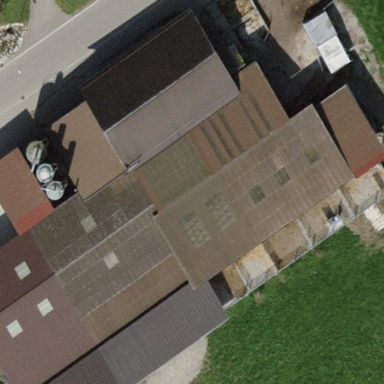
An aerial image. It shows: Farm building.